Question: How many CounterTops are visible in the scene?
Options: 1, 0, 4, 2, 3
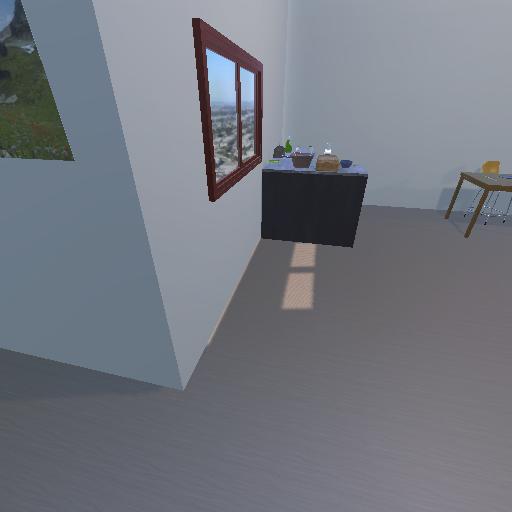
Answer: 1